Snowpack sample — Buffalo Mountain, Silverthorne, Colorado, USA (1/25/25, 10:11 AM MST)
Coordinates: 39.6222, -106.1139
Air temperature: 22 °F
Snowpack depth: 110 cm
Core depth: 30 cm
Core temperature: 42.8 °F
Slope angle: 12°, slope face: 102°
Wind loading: high
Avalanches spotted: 0
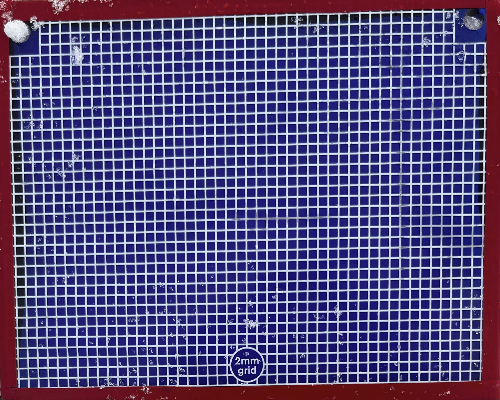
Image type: profile
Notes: No avalanches nearby, collected on the outskirts of a fire break 15 meters from the treeline, on way to Buffalo and Red Mountain